Field crop: tomato
Growth stage: 2
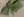
Species: solanum